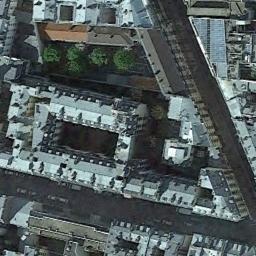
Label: commercial_area